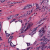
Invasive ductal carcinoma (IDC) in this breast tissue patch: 1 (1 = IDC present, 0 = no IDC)